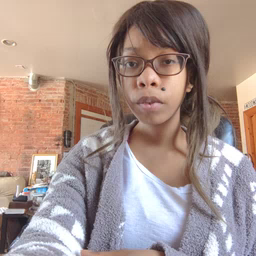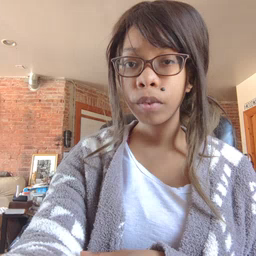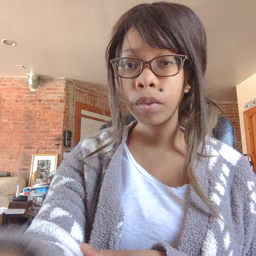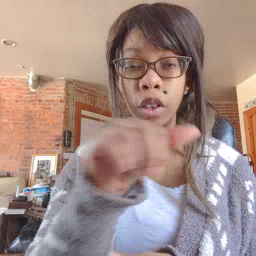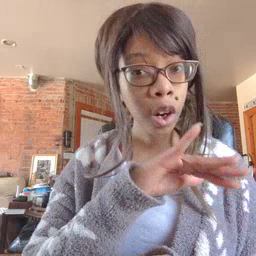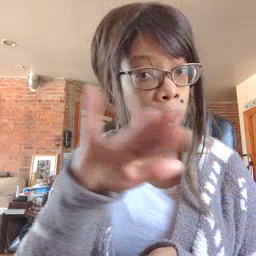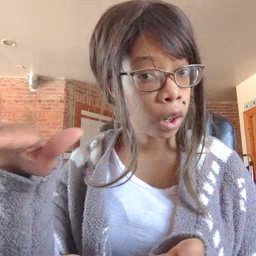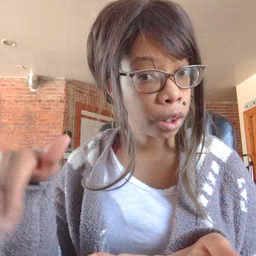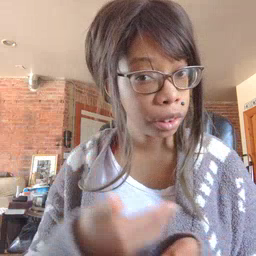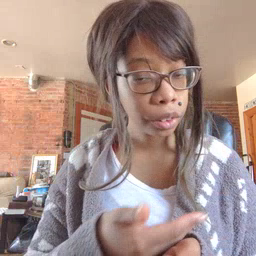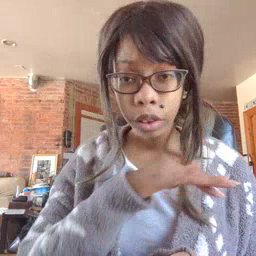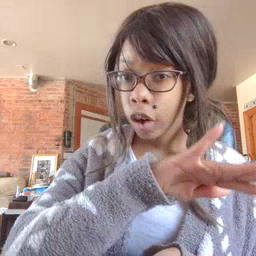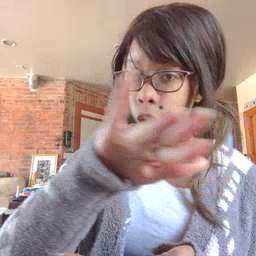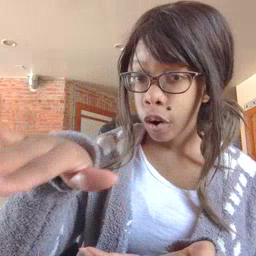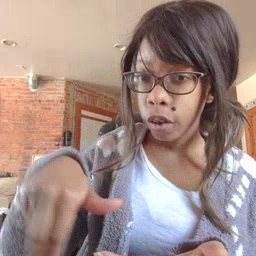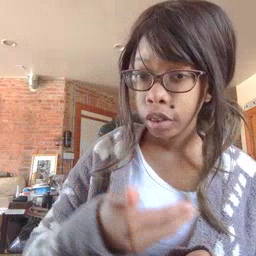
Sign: all